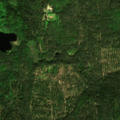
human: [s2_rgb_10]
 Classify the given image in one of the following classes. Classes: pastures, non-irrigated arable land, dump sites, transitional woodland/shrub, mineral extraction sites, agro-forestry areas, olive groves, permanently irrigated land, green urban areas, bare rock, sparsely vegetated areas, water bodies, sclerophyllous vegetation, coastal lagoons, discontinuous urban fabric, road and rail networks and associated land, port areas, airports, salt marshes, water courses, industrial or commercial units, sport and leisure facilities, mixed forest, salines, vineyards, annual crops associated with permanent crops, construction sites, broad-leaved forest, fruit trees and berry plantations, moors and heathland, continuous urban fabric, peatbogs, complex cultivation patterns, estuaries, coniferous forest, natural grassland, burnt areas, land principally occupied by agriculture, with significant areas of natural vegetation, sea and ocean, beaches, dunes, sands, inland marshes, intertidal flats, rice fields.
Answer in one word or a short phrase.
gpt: coniferous forest, mixed forest, transitional woodland/shrub